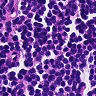
Metastatic tissue present: no